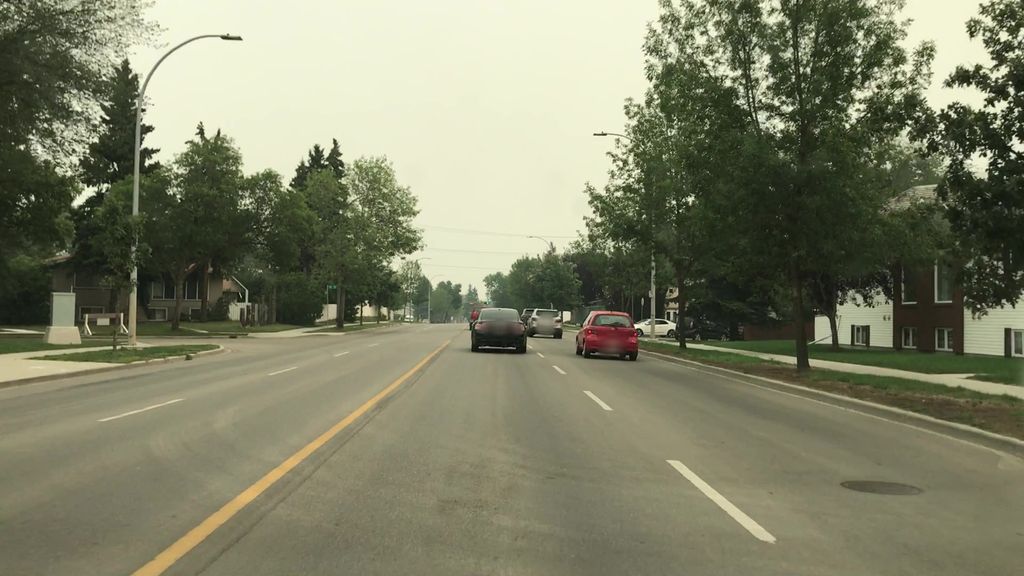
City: edmonton